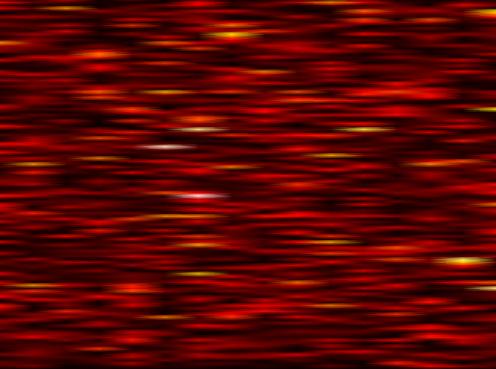
Label: FOFDM